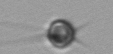
Label: Acanthoica_quattrospina